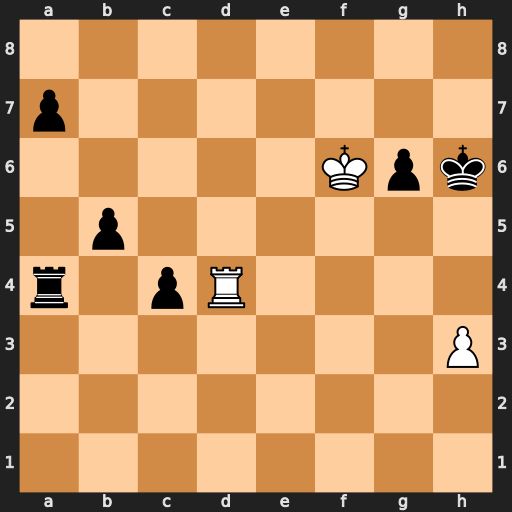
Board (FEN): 8/p7/5Kpk/1p6/r1pR4/7P/8/8
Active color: w
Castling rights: -
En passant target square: -
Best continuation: Rh4#